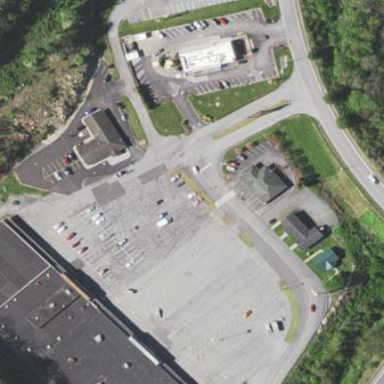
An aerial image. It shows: Retail area.